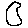
Label: moon